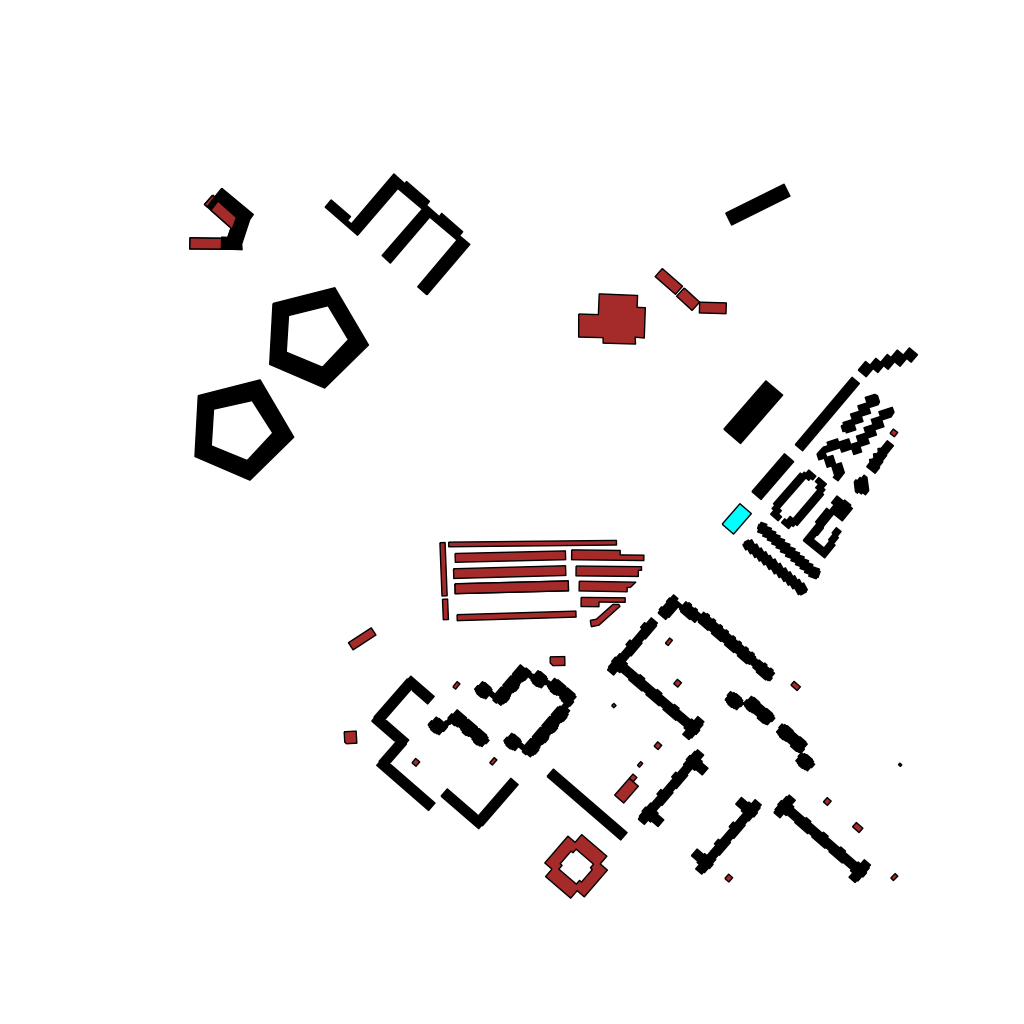
Tags: overhead vector_map, business, recreation, residential, special, modern, high_rise, individual_rise, low_rise, medium_rise, density_2, Building, Facility, Mall, 1.0 km²